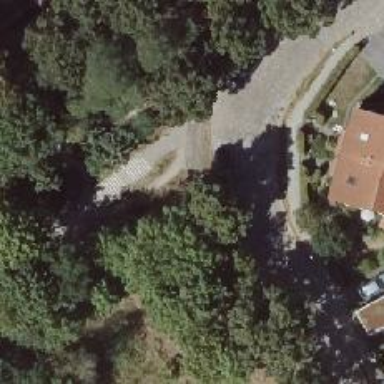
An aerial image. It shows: Residential road with sidewalks on both sides.